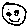
Label: smiley face